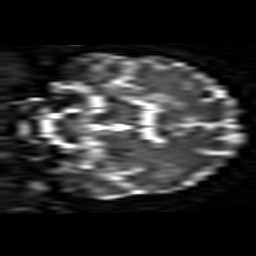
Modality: ADC
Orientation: coronal
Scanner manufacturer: siemens
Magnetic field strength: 1.5 T
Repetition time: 8.1 s
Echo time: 0.119 s